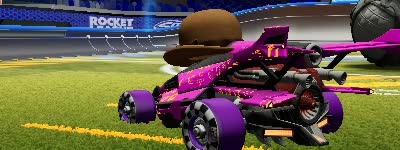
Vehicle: aftershock